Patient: sex M, age 48
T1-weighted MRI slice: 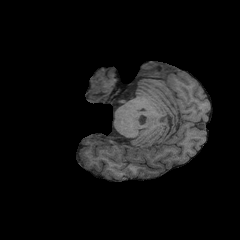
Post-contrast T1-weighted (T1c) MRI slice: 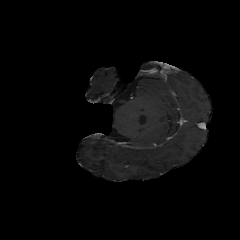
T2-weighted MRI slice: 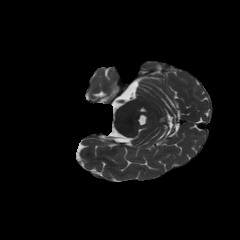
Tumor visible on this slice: no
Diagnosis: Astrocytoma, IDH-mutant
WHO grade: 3